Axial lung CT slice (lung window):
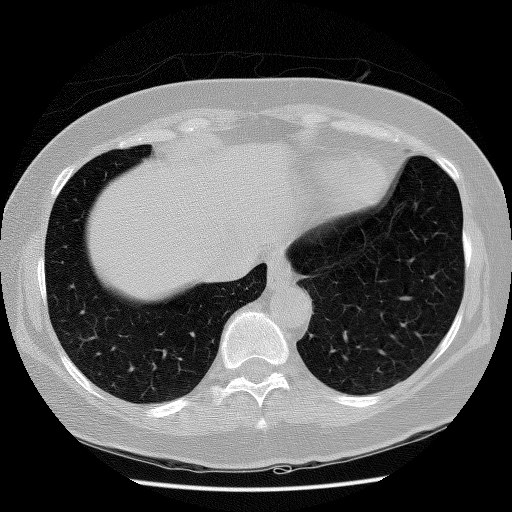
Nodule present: no